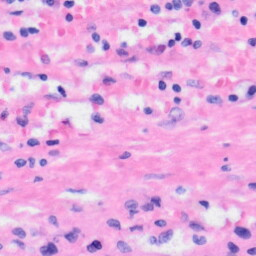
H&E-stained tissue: Liver